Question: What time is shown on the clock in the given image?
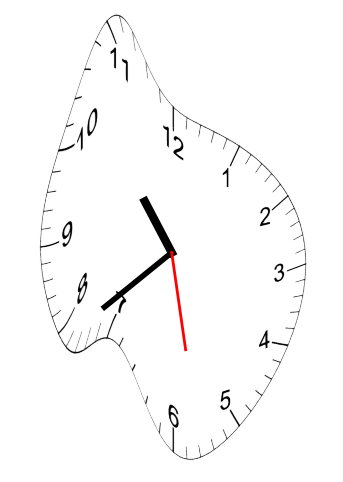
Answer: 10:38:28